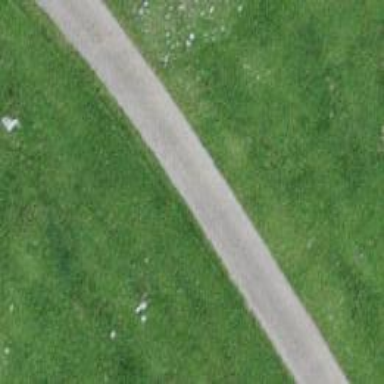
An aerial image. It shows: Asphalt track with grade1 quality.